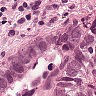
Metastatic tissue present: yes